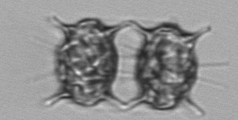
Label: Odontella